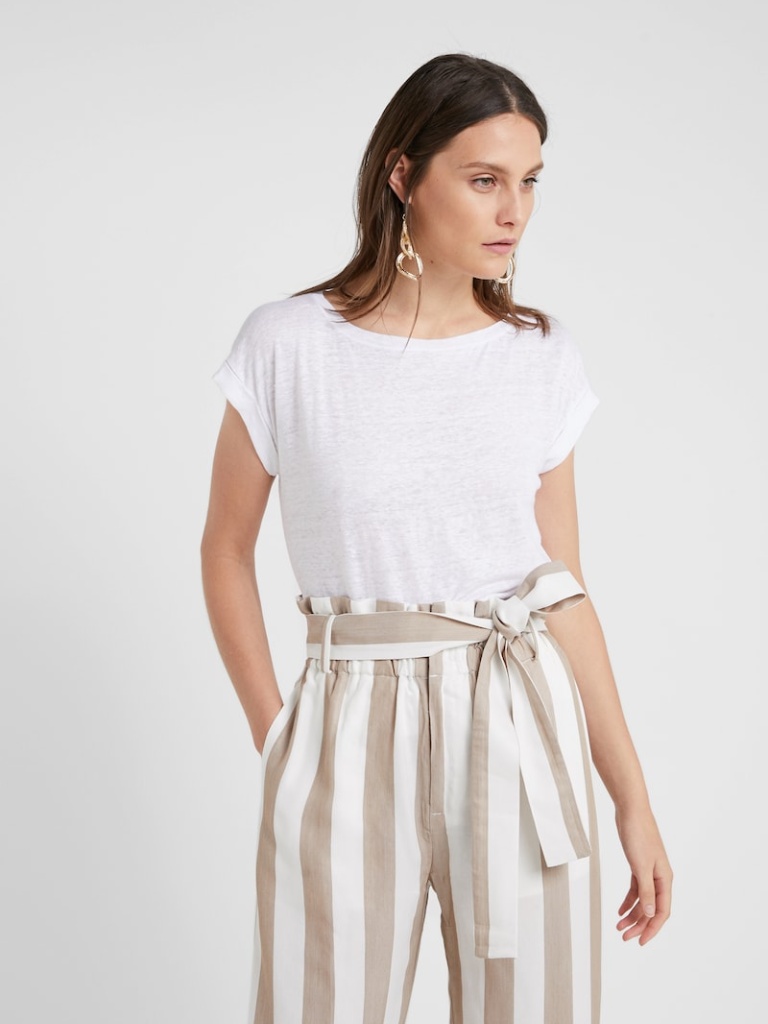
cotton relaxed short sleeve hip length Fully Tucked in crew t-shirt